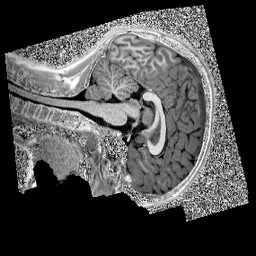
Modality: UNIT1
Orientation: sagittal
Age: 12
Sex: male
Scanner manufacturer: siemens
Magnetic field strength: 3 T
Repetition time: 4 s
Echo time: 0.00299 s